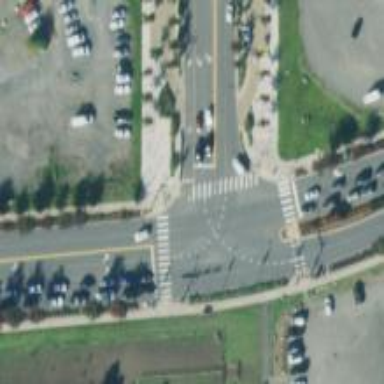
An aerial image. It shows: Pedestrian crossing with zebra markings on footway.